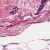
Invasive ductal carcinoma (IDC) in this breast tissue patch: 0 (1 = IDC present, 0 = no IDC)